Question: I drew two panels in a column using ggplot2 facet, and would like to add two vertical lines across the panels at x = 4 and 8. The following is the code:
'''
library(ggplot2)
library(gtable)
library(grid)
dat <- data.frame(x=rep(1:10,2),y=1:20+rnorm(20),z=c(rep("A",10),rep("B",10)))
P <- ggplot(dat,aes(x,y)) + geom_point() + facet_grid(z~.) + xlim(0,10)
Pb <- ggplot_build(P);Pg <- ggplot_gtable(Pb)
for (i in c(4,8)){
Pg <- gtable_add_grob(Pg, moveToGrob(i/10,0),t=8,l=4)
Pg <- gtable_add_grob(Pg, lineToGrob(i/10,1),t=6,l=4)
}
Pg$layout$clip <- "off"
grid.newpage()
grid.draw(Pg)
'''
The above code is modified from:<URL>.
And .
There are two problems in this figure. First, only one vertical line was shown. It seems that 'moveToGrob' only worked once.. Second, the shown line is not exact at x = 4. I didn't find the 'Pb$panel$ranges' variable, so is there a way that I can correct the range as well? Thanks a lot.
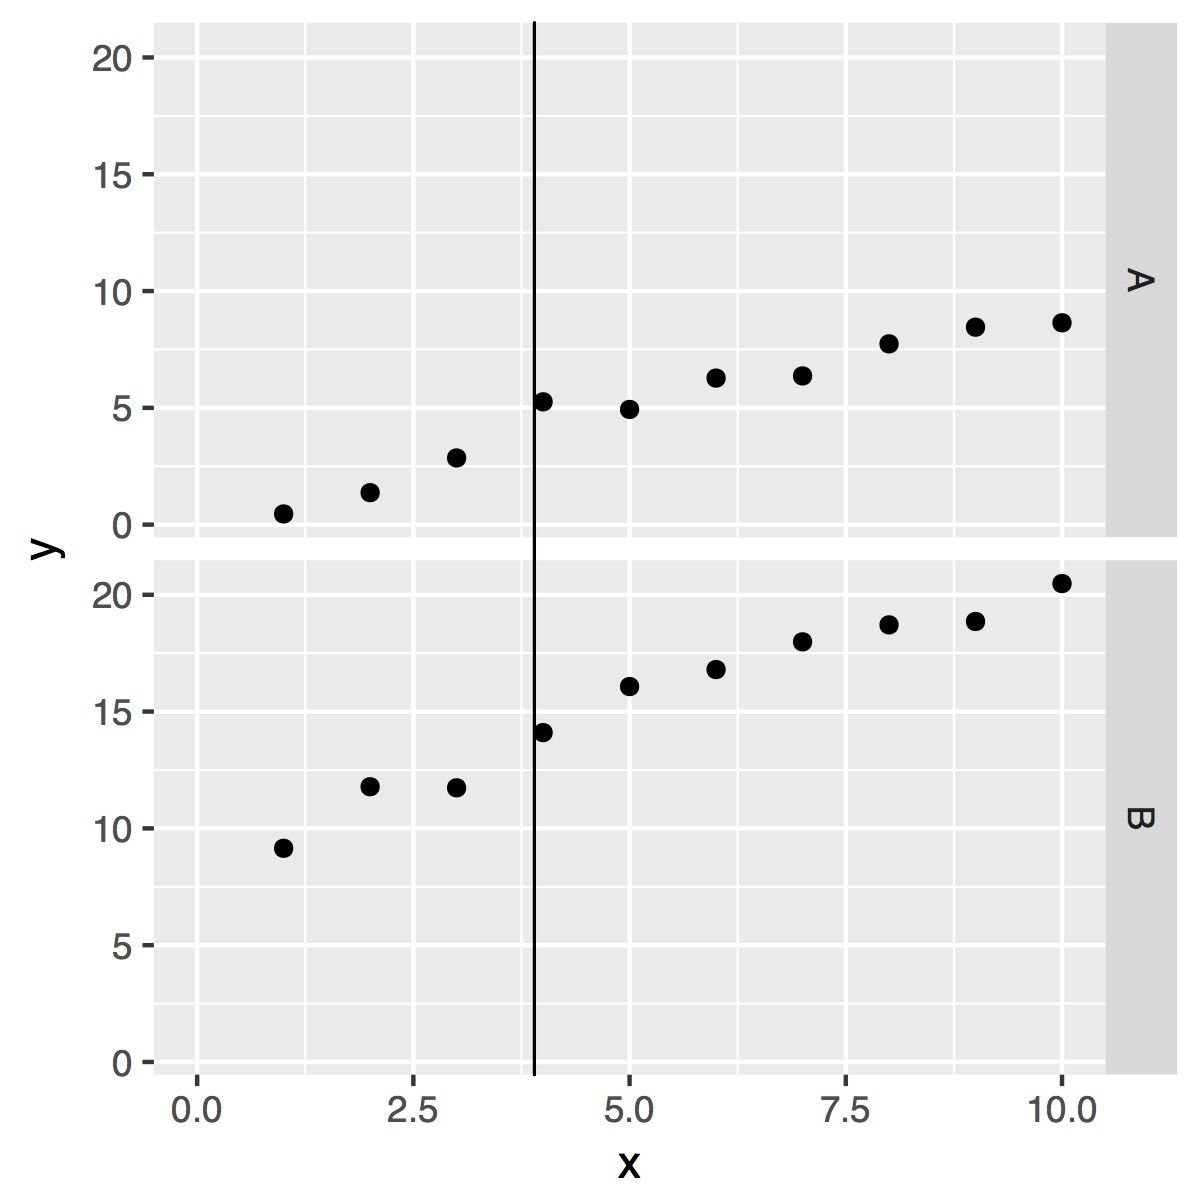
Answer: In the simple scenario where panels have common axes and the lines extend across the full y range you can draw lines over the whole gtable cells, having found the correct npc coordinates conversion (cf previous post, updated because ggplot2 keeps changing),
'''
library(ggplot2)
library(gtable)
library(grid)
dat <- data.frame(x=rep(1:10,2),y=1:20+rnorm(20),z=c(rep("A",10),rep("B",10)))
p <- ggplot(dat,aes(x,y)) + geom_point() + facet_grid(z~.) + xlim(0,10)
pb <- ggplot_build(p)
pg <- ggplot_gtable(pb)
data2npc <- function(x, panel = 1L, axis = "x") {
range <- pb$layout$panel_params[[panel]][[paste0(axis,".range")]]
scales::rescale(c(range, x), c(0,1))[-c(1,2)]
}
start <- sapply(c(4,8), data2npc, panel=1, axis="x")
pg <- gtable_add_grob(pg, segmentsGrob(x0=start, x1=start, y0=0, y1=1, gp=gpar(lty=2)), t=7, b=9, l=5)
grid.newpage()
grid.draw(pg)
'''
<URL>